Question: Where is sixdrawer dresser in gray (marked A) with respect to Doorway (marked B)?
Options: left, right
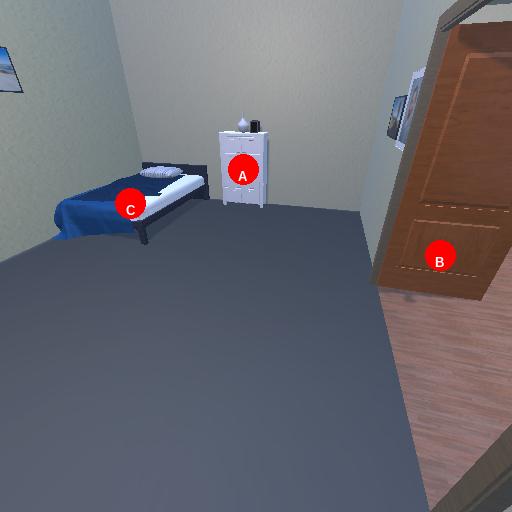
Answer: left